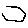
Label: hexagon